Question: I have no idea what hot-key I pressed, I am getting this:

It is supposed to write that whole code into a line.
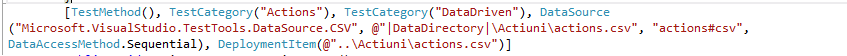
Answer: Wordwrap it from 'Tools > Options...>Text Editor>'. If for all languages go to 'All Languages' or for a particular one to that specific language.
Shortcut -> Ctrl + E + W

You can do 'Edit > Advanced > WordWrap'